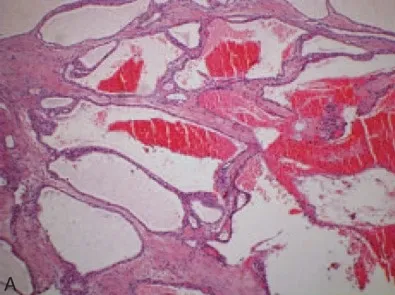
Histological analysis revealed a soft tissue mass, consisting of lymphatic and blood vessels (hematoxylin and eosin, x100) (A).
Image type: pathology (h&e)